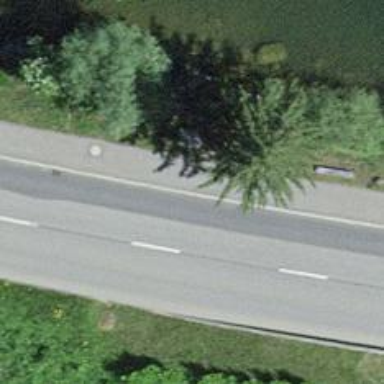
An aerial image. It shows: Brown bench.